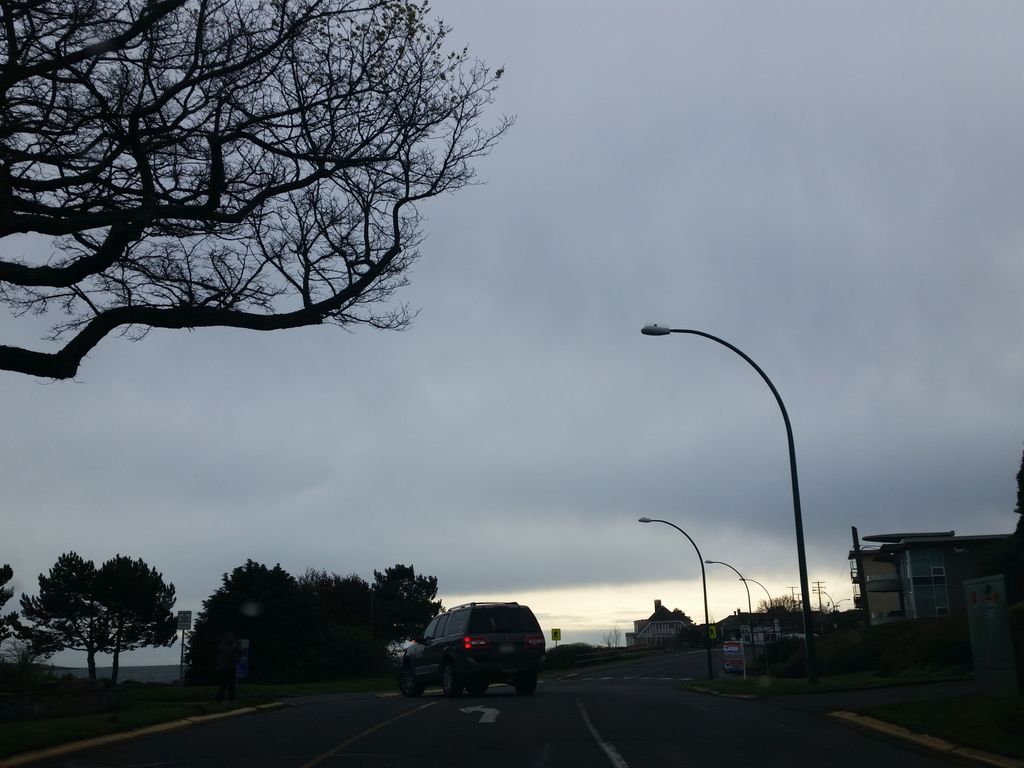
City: victoria